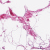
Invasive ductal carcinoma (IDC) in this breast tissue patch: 0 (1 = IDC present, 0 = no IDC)